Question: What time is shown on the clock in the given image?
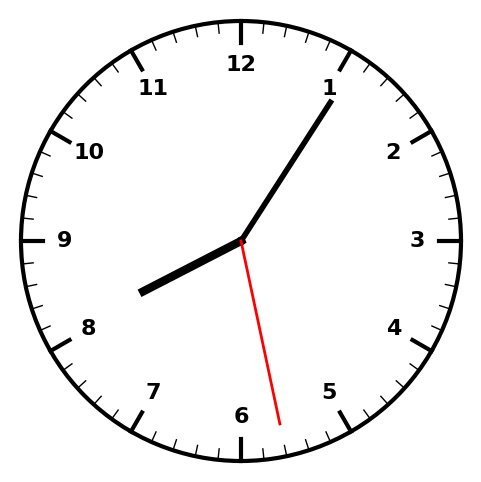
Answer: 08:05:28